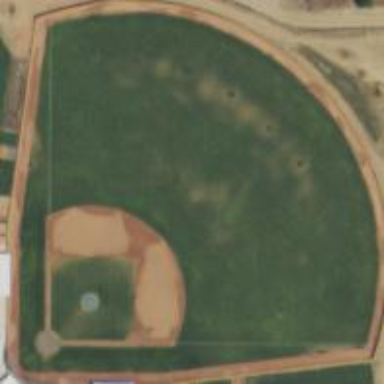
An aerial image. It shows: Baseball pitch for leisure and sports activities.